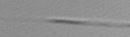
Label: Bacillariophyceae